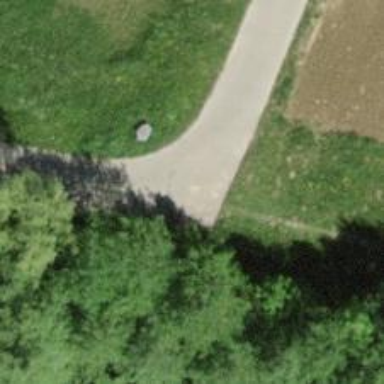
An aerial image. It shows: Well-maintained track road with grade 1 tracktype.